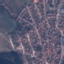
Label: Residential